【题型】解答题　【知识点】解析几何　【难度】medium
已知双曲线$C$:$\frac{x^2}{a^2} - \frac{y^2}{b^2} = 1\ (a > 0,b > 0)$的离心率为$\sqrt{2}$，点$(3,-1)$在双曲线$C$上。过$C$的左焦点$F$作直线$l$交$C$的左支于$A$、$B$两点。

(1) 求双曲线$C$的方程。

(2) 若$M(-2,0)$，试问：是否存在直线$l$，使得点$M$在以$AB$为直径的圆上？若存在求出直线$l$的方程；若不存在，说明理由。

(3) 点$P(-4,2)$，直线$AP$交直线$x = -2$于点$Q$。设直线$QA$、$QB$的斜率分别$k_1$、$k_2$，求证：$k_1 - k_2$为定值。
【解答】
\textbf{【答案】}
(1) $\frac{x^2}{8} - \frac{y^2}{8} = 1$；

(2) 不存在，理由见解析；

(3) 证明见解析

\textbf{【分析】}
(1) 根据题意列式求$a,b,c$，进而可得双曲线方程；

(2) 设$l$:$x = my - 4$，$A(x_1,y_1)$，$B(x_2,y_2)$，联立方程，利用韦达定理判断$\overrightarrow{MA} \cdot \overrightarrow{MB}$是否为零即可；

(3) 用$A,B$两点坐标表示出直线$AP$，得点$Q$坐标，表示出$k_1,k_2$，结合韦达定理，证明$k_1 - k_2$为定值。

\textbf{【详解】}
(1) 由双曲线$C$:$\frac{x^2}{a^2} - \frac{y^2}{b^2} = 1$的离心率为$\sqrt{2}$，且$M(3,-1)$在双曲线$C$上，

可得
\[
\begin{cases}
\frac{9}{a^2} - \frac{1}{b^2} = 1 \\
e = \frac{c}{a} = \sqrt{2} \\
c^2 = a^2 + b^2
\end{cases}
\quad \text{，解得} \quad a^2 = 8,\ b^2 = 8
\]
，所以双曲线的方程为$\frac{x^2}{8} - \frac{y^2}{8} = 1$。

---

(2) 双曲线$C$的左焦点为$F(-4,0)$，

当直线$l$的斜率为$0$时，此时直线为$y = 0$，与双曲线$C$左支只有一个交点，不符合题意，

当直线$l$的斜率不为$0$时，设$l$:$x = my - 4$，

由
\[
\begin{cases}
x = my - 4 \\
x^2 - y^2 = 8
\end{cases}
\]
，消去$x$得$(m^2 - 1)y^2 - 8my + 8 = 0$，

显然$m^2 - 1 \neq 0$，$\Delta = 64m^2 - 32(m^2 - 1) = 32(m^2 + 1) > 0$，

设$A(x_1,y_1)$，$B(x_2,y_2)$，则$y_1 + y_2 = \frac{8m}{m^2 - 1}$，$y_1y_2 = \frac{8}{m^2 - 1} < 0$，得$-1 < m < 1$，

于是$\overrightarrow{MA} = (x_1 + 2,y_1)$，$\overrightarrow{MB} = (x_2 + 2,y_2)$，

$\overrightarrow{MA} \cdot \overrightarrow{MB} = (x_2 + 2)(x_1 + 2) + y_1y_2 = (my_1 - 2)(my_2 - 2) + y_1y_2$
$= (m^2 + 1)y_1y_2 - 2m(y_1 + y_2) + 4 = \frac{8(m^2 + 1)}{m^2 - 1} - \frac{16m^2}{m^2 - 1} + 4 = -4$，

即$\overrightarrow{MA} \cdot \overrightarrow{MB} \neq 0$，因此$MA$与$MB$不垂直，

所以不存在直线$l$，使得点$M$在以$AB$为直径的圆上。

---

(3) 由直线$AP$:$y - 2 = k_1(x + 4)$，得$Q(-2,2 + 2k_1)$，

则$k_2 = \frac{y_2 - 2 - 2k_1}{x_2 + 2} = \frac{y_2 - 2 - 2k_1}{my_2 - 2}$，又$k_1 = \frac{y_1 - 2}{x_1 + 4} = \frac{y_1 - 2}{my_1}$，

于是$k_1 - k_2 = \frac{y_1 - 2}{my_1} - \frac{y_2 - 2 - 2k_1}{my_2 - 2} = \frac{(y_1 - 2)(my_2 - 2) - my_1(y_2 - 2 - 2k_1)}{my_1(my_2 - 2)}$
$= \frac{-2my_2 - 2y_1 + 4 + 2my_1 + 2mk_1y_1}{my_1(my_2 - 2)}$，

而$k_1 = \frac{y_1 - 2}{my_1}$，即有$k_1my_1 = y_1 - 2$，且$y_1 + y_2 = my_1y_2$，

所以$k_1 - k_2 = \frac{2m(y_1 - y_2)}{my_1(my_2 - 2)} = \frac{2(y_1 - y_2)}{y_1 + y_2 - 2y_1} = -2$，即$k_1 - k_2$为定值。

\textbf{【点睛】} 方法点睛：① 引出变量法，解题步骤为先选择适当的量为变量，再把要证明为定值的量用上述变量表示，最后把得到的式子化简，得到定值；② 特例法，从特殊情况入手，求出定值，再证明这个值与变量无关。

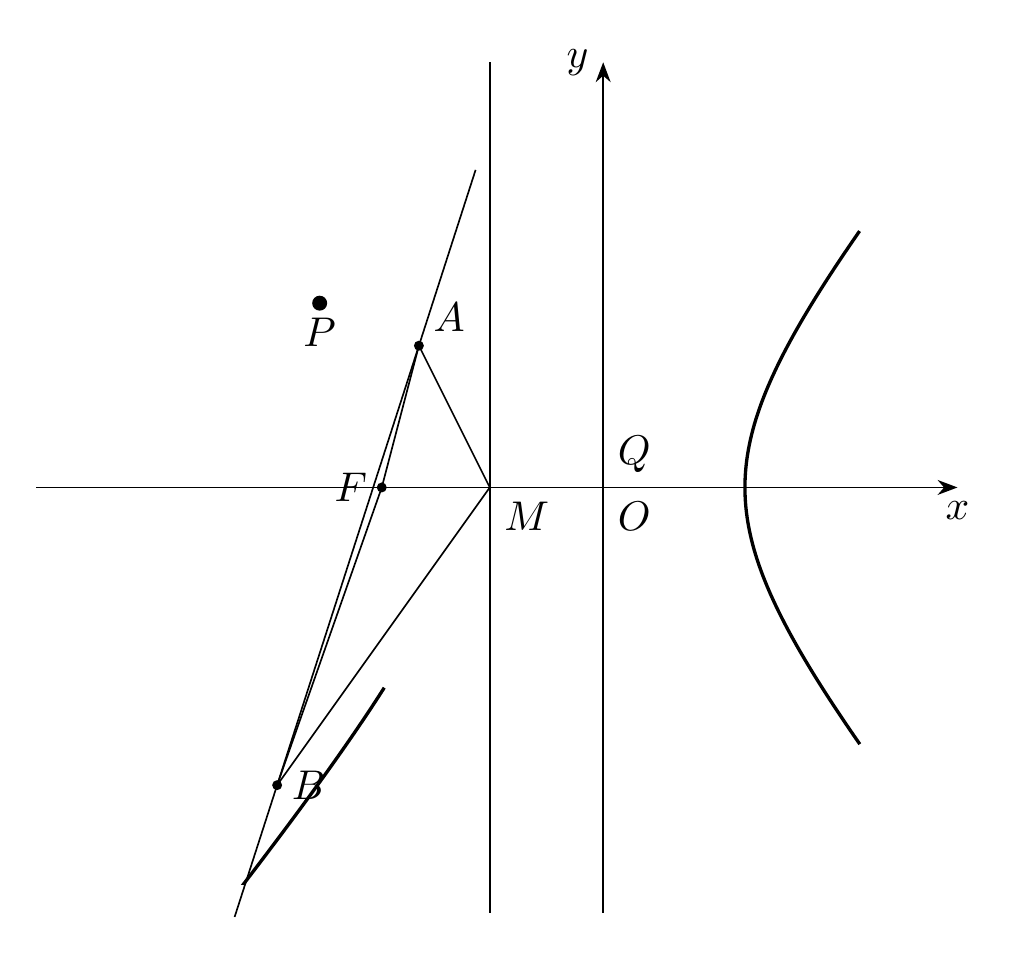